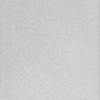
Label: dusty